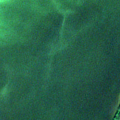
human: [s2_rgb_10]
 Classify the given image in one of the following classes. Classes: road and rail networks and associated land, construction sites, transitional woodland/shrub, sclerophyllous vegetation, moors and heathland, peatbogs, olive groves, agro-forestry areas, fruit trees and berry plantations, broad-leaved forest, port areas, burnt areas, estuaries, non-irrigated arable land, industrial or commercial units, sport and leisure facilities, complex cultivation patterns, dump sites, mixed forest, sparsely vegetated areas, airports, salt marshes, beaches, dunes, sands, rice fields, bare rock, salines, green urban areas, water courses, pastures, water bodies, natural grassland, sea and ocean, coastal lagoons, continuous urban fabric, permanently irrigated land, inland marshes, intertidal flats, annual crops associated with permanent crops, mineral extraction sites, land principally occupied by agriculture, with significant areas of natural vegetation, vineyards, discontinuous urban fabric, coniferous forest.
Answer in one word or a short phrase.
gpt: mixed forest, water bodies